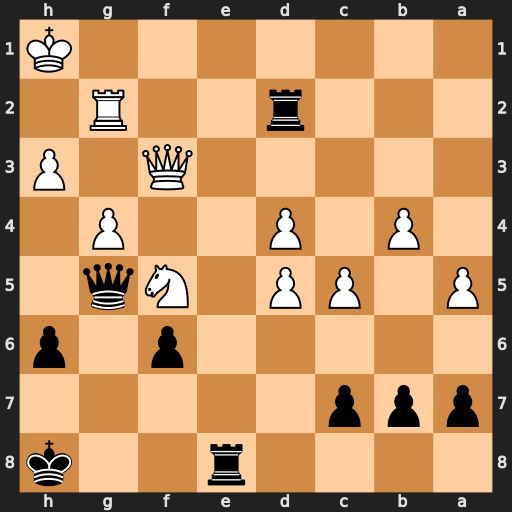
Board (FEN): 4r2k/ppp5/5p1p/P1PP1Nq1/1P1P2P1/5Q1P/3r2R1/7K
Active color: b
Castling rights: -
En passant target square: -
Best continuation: Re1+ Kh2 Rxg2+